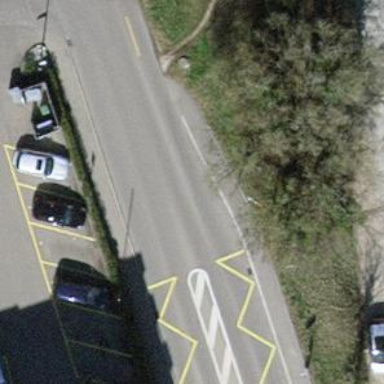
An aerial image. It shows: Platform for public transport on the road.